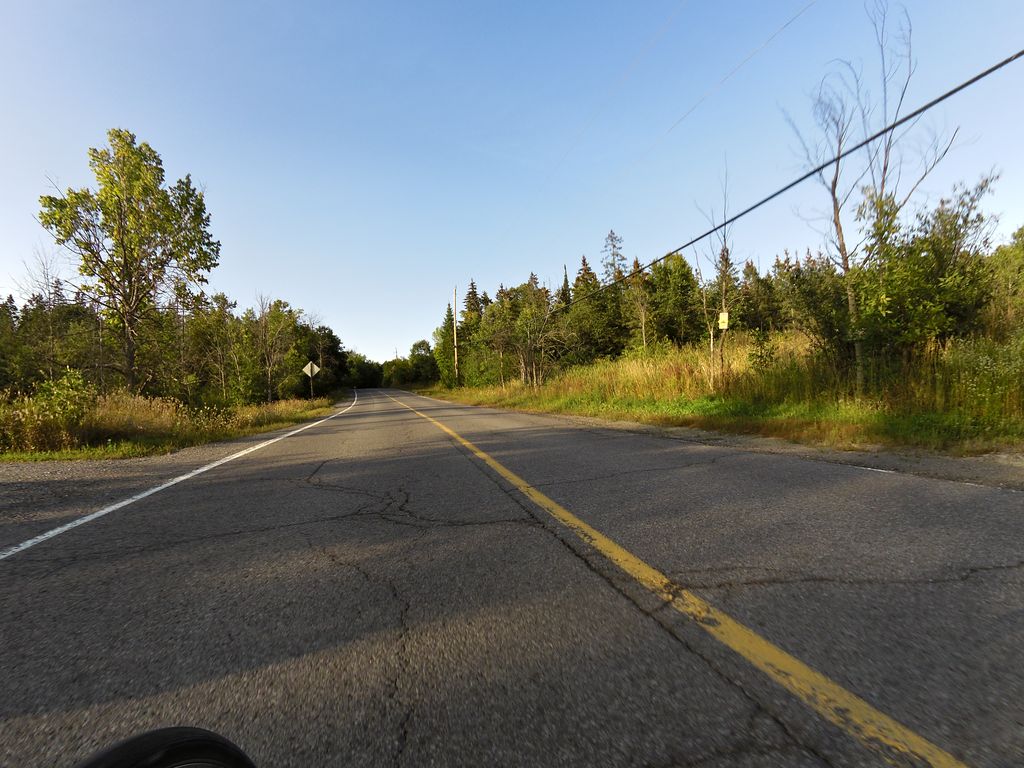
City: ottawa-gatineau